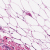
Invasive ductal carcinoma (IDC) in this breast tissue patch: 0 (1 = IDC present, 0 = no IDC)